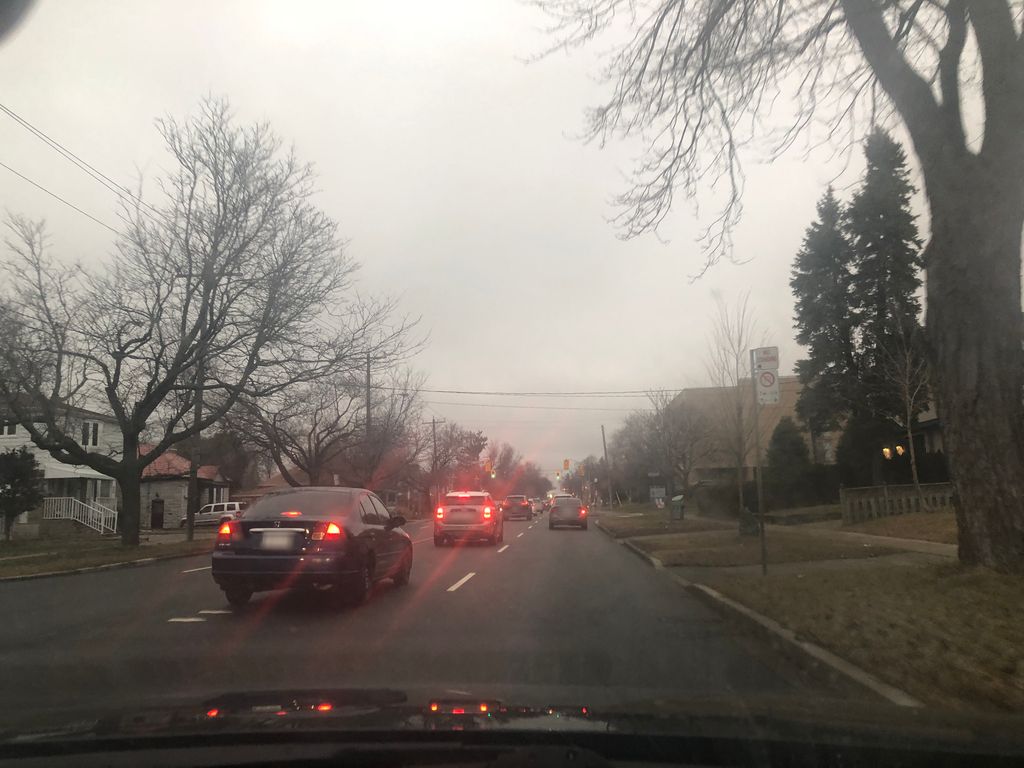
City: toronto